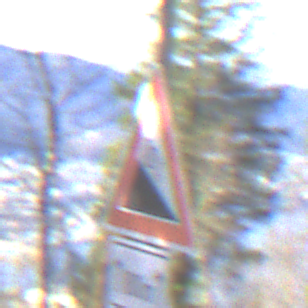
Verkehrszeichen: Gefaelle10
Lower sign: LaengeEinerStrecke1
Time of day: MorningAfternoon
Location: Outdoor (Nature)
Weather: Clear
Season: Winter
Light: Natural